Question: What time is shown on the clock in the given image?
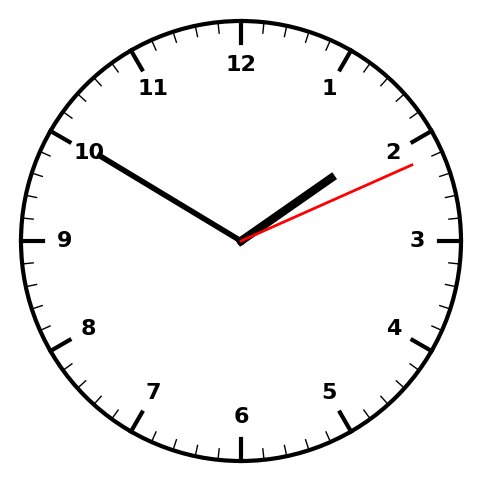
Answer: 01:50:11